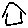
Label: house